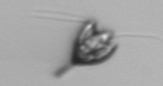
Label: Pyramimonas_longicauda